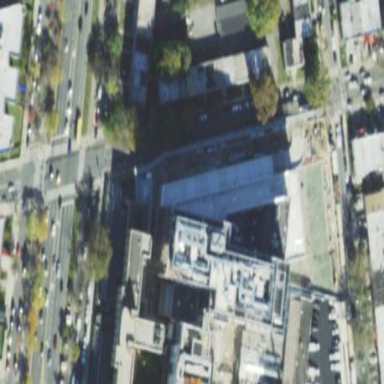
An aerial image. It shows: Building with flat roof.